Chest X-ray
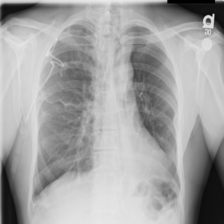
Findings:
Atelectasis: negative
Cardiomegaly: negative
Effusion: negative
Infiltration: negative
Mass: negative
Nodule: negative
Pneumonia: negative
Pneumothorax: negative
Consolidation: negative
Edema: negative
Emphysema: negative
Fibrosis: negative
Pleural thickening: negative
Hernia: negative